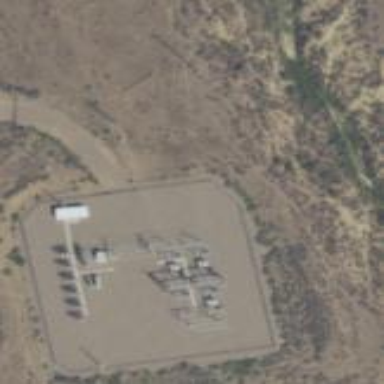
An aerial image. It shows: Substation with fence surrounding it.